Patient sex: M
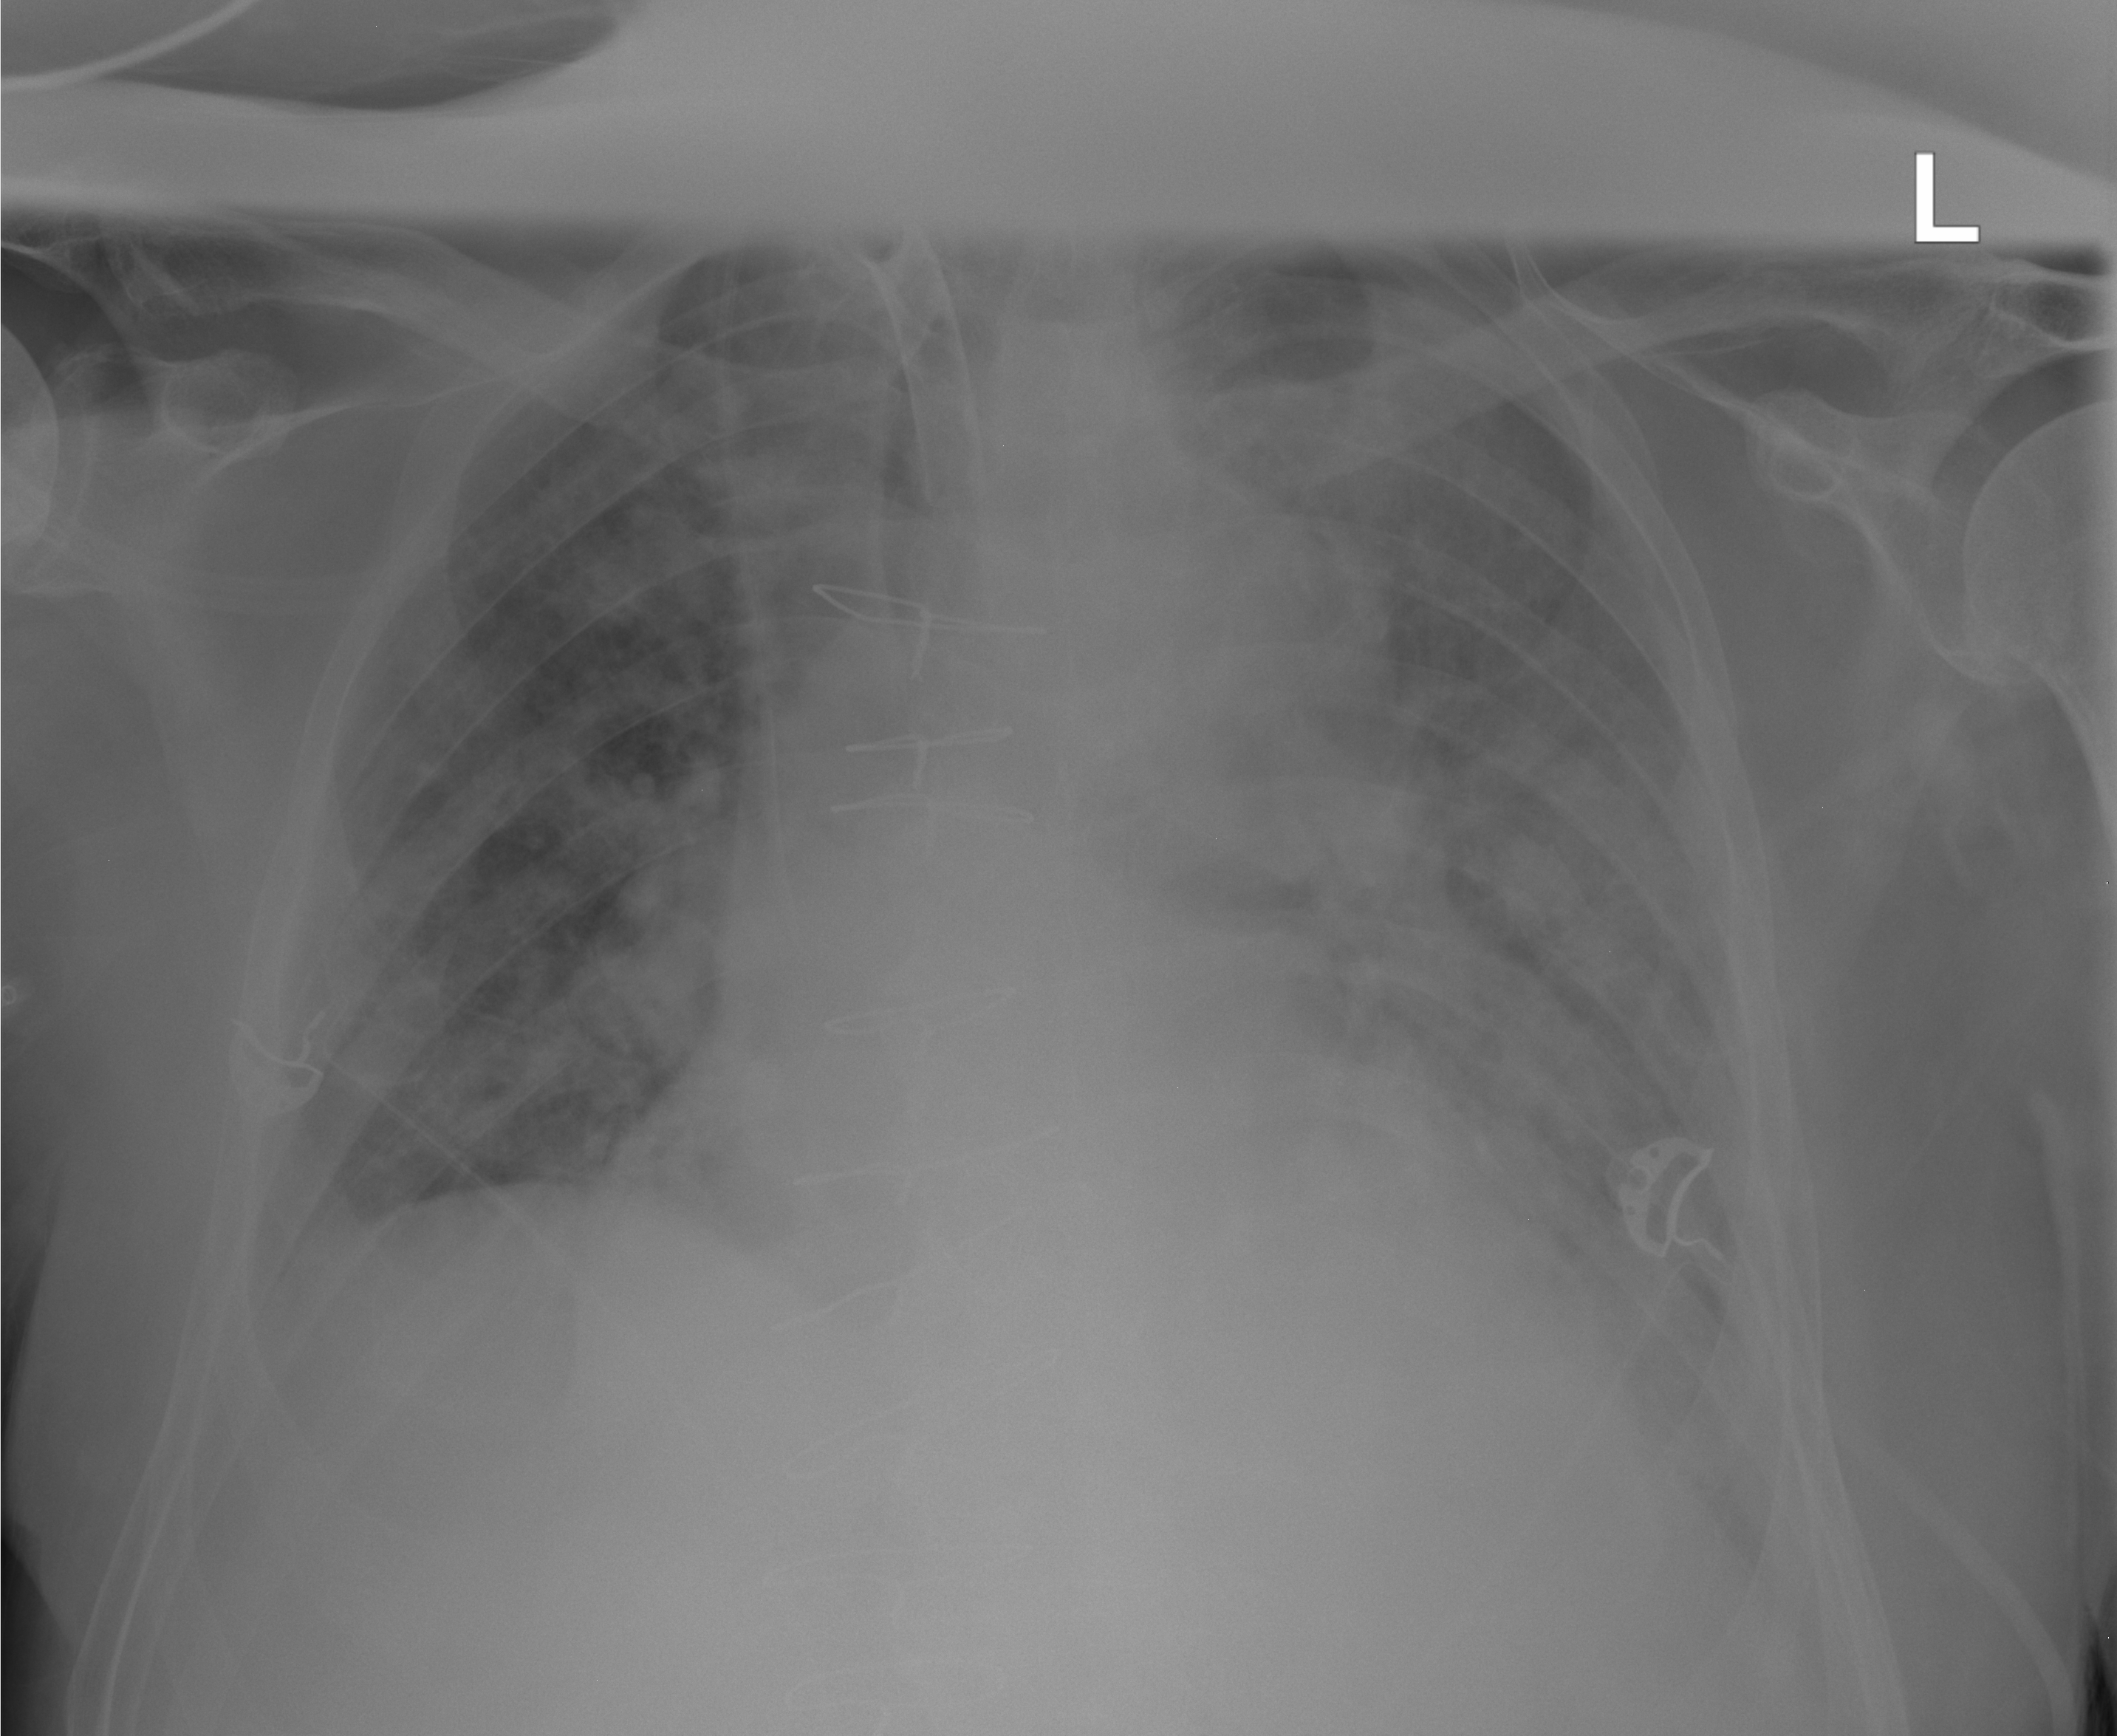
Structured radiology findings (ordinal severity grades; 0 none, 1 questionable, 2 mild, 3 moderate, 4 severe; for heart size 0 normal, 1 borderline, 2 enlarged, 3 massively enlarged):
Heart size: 2
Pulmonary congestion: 3
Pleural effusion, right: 0
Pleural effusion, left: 2
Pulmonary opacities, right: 2
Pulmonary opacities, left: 3
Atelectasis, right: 0
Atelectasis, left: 2